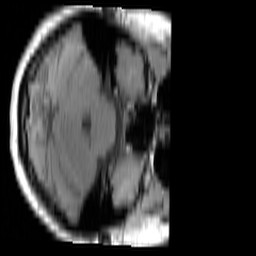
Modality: T1w
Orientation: axial
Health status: ill
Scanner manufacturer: siemens
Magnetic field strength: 3 T
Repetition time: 0.4 s
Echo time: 0.00272 s